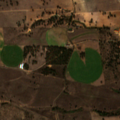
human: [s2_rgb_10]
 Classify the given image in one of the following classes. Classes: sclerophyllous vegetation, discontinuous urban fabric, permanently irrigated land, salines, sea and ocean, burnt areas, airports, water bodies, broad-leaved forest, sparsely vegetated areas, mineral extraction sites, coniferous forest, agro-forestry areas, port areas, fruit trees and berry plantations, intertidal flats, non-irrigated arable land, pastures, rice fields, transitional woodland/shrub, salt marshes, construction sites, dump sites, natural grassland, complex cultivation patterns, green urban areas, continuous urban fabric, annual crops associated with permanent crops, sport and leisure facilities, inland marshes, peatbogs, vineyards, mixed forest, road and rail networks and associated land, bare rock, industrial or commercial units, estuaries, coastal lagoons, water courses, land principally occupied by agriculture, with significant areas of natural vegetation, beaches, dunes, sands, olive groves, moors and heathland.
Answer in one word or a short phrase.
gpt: non-irrigated arable land, permanently irrigated land, pastures, agro-forestry areas, transitional woodland/shrub